Interaction volume radius: 5 \u00c5
Interaction volume height: 10 \u00c5
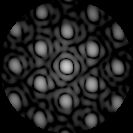
Disorder parameter: 0.1923